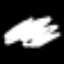
Label: squiggle